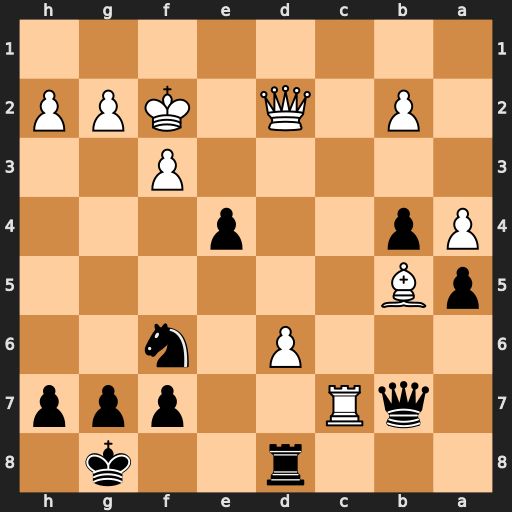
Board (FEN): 3r2k1/1qR2ppp/3P1n2/pB6/Pp2p3/5P2/1P1Q1KPP/8
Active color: b
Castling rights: -
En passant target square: -
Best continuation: Qxc7 dxc7 Rxd2+ Ke3 Rc2